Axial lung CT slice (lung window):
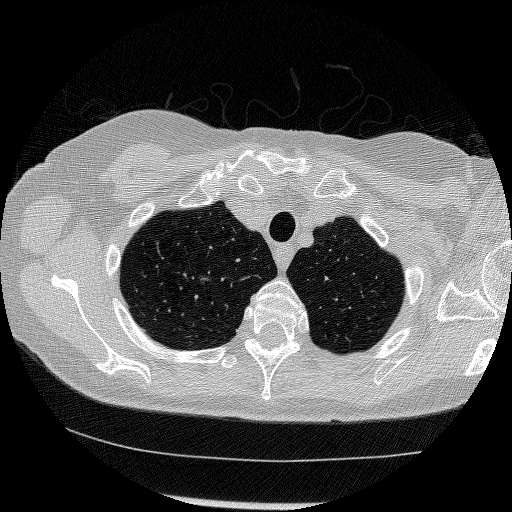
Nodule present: no